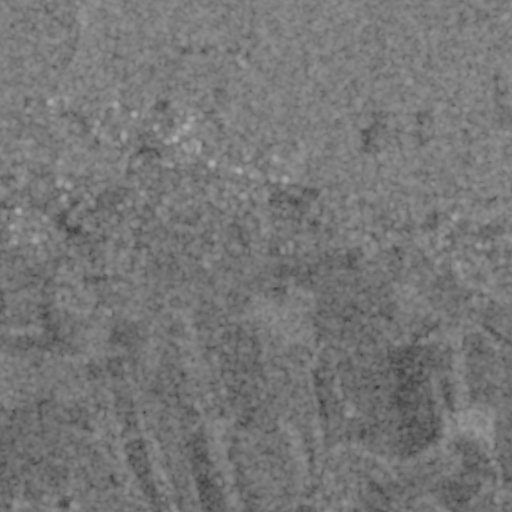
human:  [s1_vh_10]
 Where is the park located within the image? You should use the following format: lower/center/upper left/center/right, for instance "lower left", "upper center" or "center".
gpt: The park is located in the upper left of the image.
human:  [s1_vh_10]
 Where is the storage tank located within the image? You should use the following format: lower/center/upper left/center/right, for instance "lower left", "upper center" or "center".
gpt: The storage tank is located in the lower center of the image.
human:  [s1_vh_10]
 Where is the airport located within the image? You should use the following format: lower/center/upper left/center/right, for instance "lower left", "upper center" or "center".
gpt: There is no airport in the image.

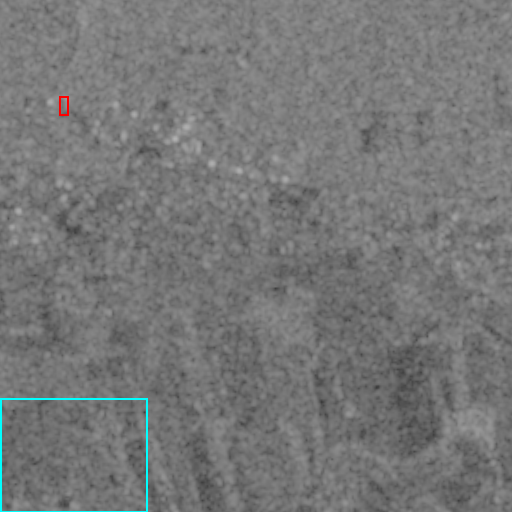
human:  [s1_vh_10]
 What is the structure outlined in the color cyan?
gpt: The structure outlined in cyan is a crop field.
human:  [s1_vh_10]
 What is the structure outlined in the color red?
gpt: The structure outlined in red is a parking lot.
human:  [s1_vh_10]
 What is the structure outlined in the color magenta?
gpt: There is no magenta outline.